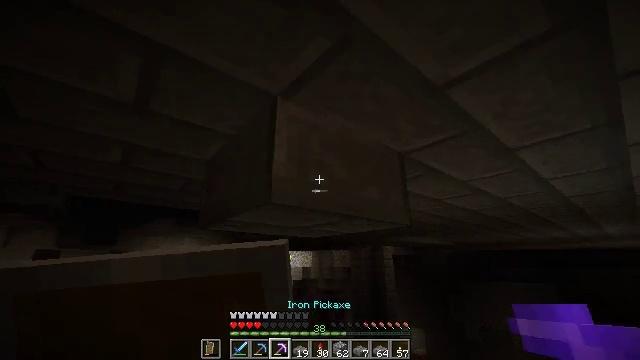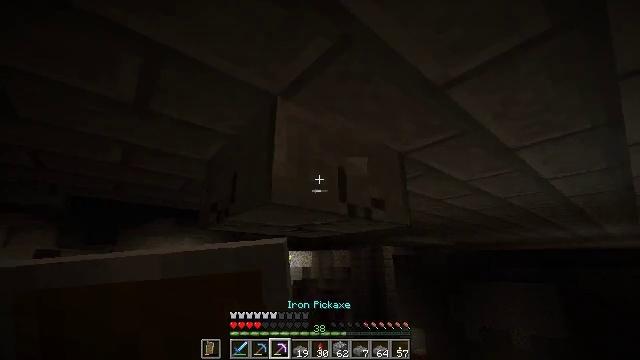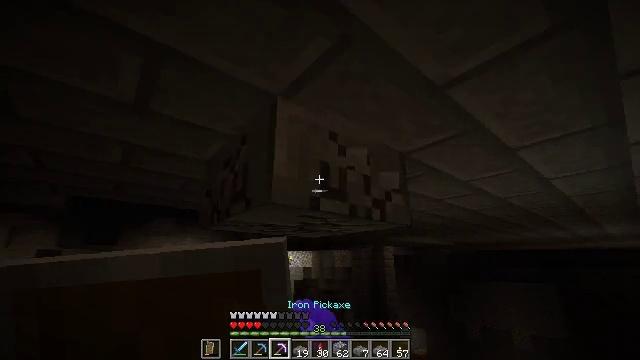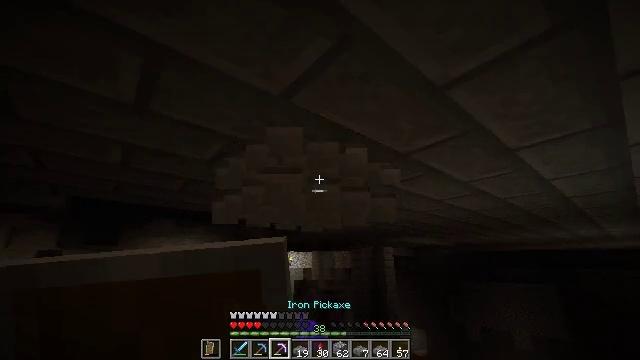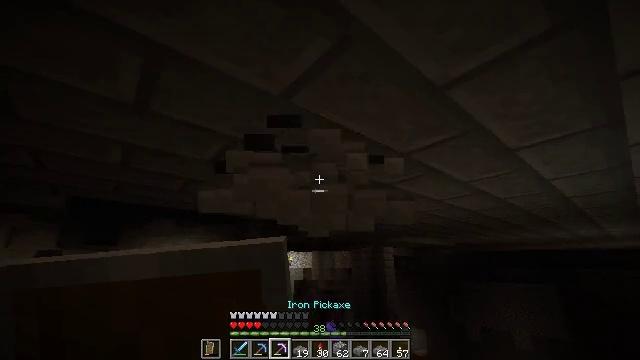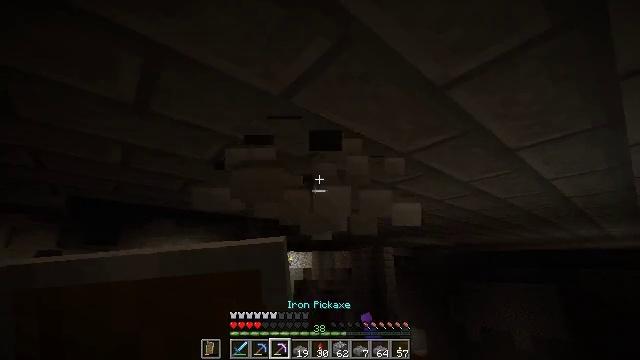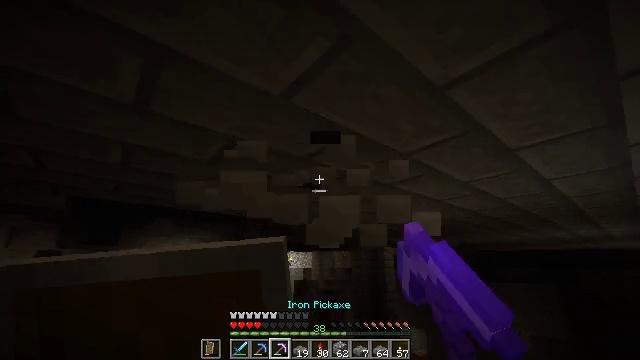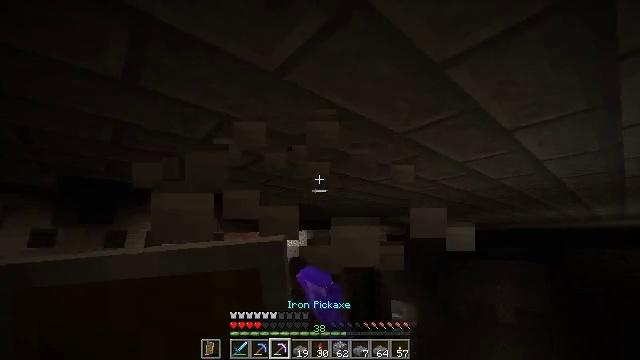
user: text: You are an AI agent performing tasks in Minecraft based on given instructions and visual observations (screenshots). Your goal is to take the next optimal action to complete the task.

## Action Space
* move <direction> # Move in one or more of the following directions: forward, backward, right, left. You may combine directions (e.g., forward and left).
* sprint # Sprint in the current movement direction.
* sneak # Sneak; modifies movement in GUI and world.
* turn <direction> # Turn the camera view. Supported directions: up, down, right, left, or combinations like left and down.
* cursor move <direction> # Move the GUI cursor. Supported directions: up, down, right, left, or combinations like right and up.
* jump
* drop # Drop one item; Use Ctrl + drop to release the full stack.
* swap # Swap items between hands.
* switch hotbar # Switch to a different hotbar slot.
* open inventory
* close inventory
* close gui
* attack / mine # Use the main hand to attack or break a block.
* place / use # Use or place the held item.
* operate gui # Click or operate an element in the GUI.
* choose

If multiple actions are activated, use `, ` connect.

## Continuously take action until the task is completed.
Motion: motion action
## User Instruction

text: Gather the stone brick slab for your inventory.
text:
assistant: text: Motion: sneak, attack / mine
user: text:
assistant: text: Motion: sneak, attack / mine
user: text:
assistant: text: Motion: sneak, attack / mine
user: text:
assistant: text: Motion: sneak, attack / mine
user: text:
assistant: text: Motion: sneak, attack / mine
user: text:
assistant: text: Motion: sneak, attack / mine
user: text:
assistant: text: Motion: sneak, turn right and down
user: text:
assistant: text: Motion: sneak